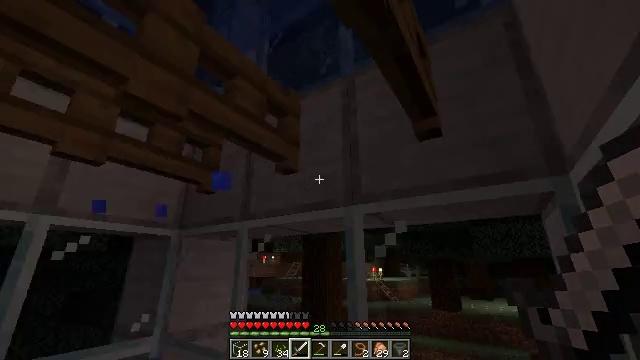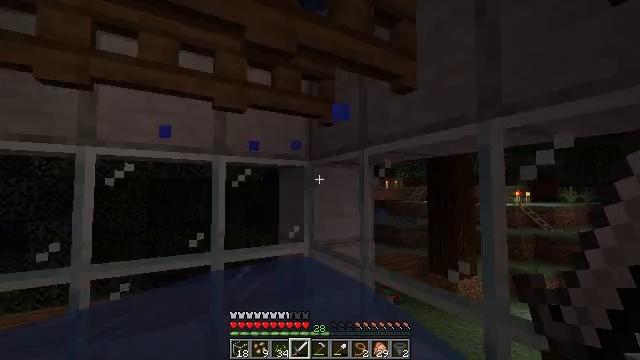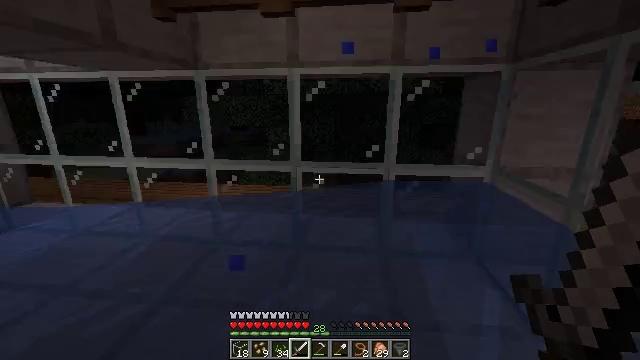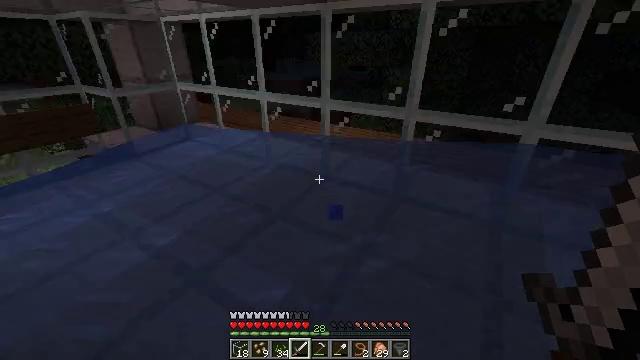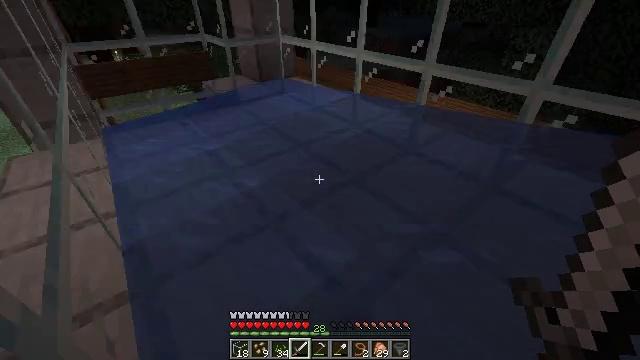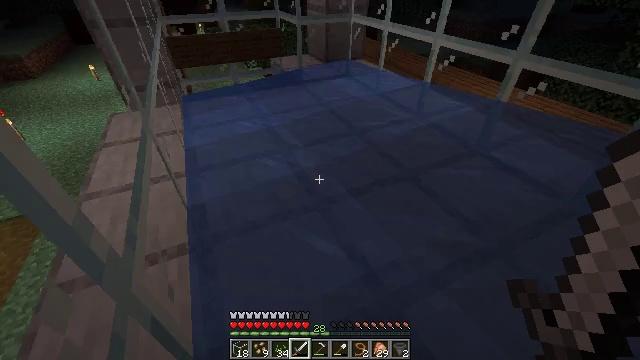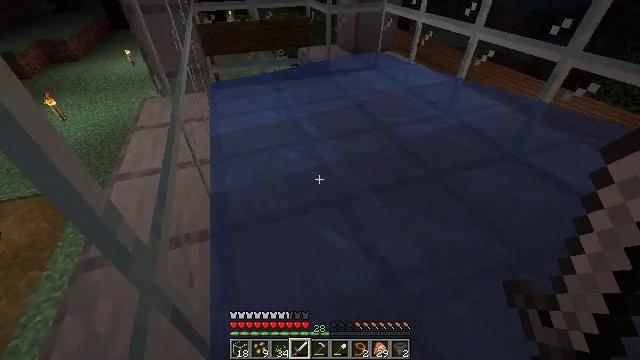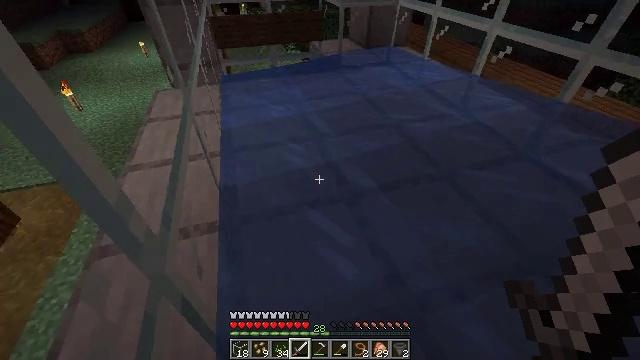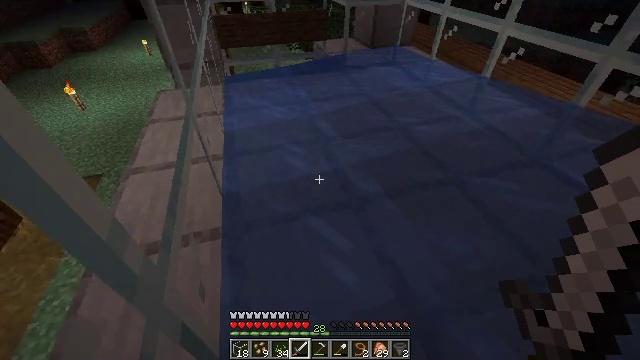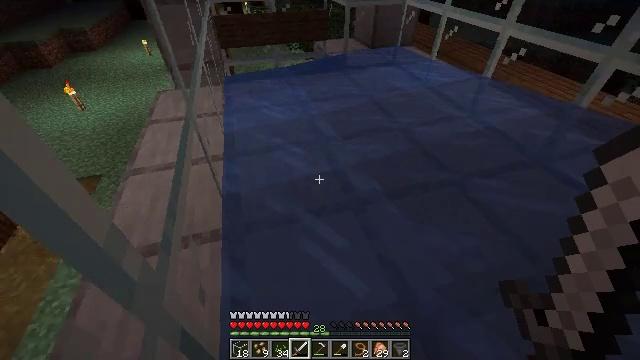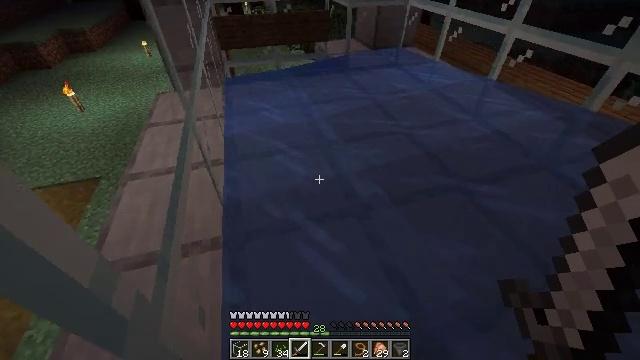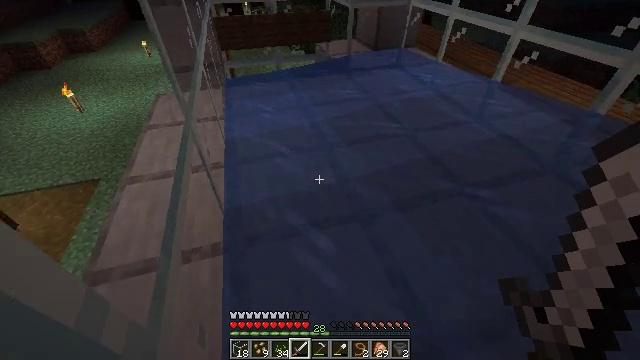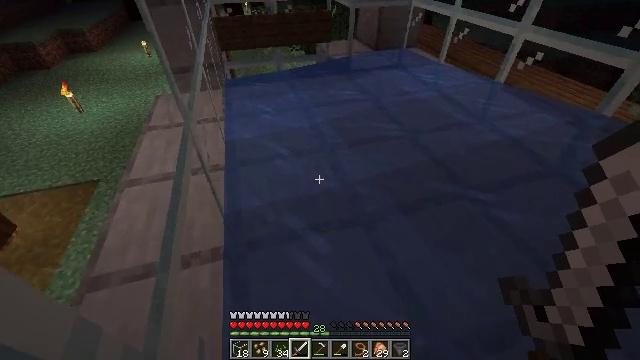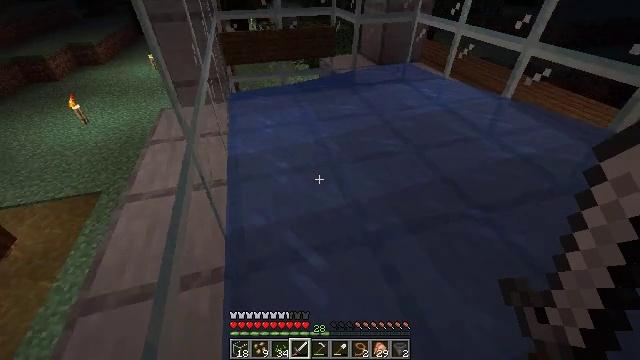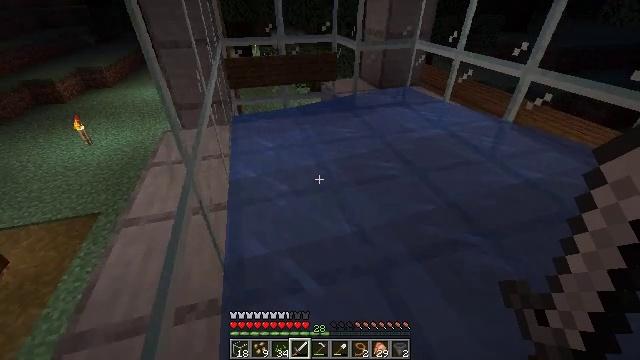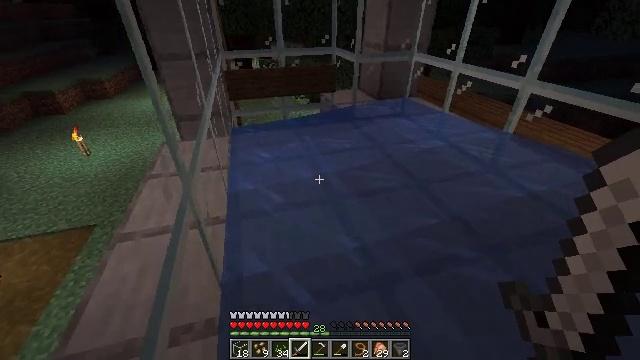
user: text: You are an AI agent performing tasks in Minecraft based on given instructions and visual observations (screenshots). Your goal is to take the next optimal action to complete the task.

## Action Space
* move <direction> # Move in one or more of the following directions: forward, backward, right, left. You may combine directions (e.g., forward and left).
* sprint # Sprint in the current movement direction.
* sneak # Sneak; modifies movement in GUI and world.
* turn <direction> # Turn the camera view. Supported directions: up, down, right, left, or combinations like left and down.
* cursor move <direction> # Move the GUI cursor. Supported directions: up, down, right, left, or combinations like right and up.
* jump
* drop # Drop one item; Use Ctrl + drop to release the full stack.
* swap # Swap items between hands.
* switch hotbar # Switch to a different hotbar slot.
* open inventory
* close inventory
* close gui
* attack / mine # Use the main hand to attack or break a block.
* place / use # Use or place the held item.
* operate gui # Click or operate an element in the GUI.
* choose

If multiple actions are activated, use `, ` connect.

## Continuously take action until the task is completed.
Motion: motion action
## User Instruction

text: Remove the glass to use the space.
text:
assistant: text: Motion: turn left and down
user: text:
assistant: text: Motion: turn left and down
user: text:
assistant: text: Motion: turn left and down
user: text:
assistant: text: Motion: turn left and down
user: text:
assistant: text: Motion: turn left and down
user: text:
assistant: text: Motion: turn left and down
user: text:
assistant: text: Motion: turn left and down
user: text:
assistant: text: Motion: no_op
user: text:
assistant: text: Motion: no_op
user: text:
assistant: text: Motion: no_op
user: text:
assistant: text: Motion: no_op
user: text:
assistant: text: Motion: no_op
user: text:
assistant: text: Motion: turn up
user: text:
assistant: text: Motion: turn up
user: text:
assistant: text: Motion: turn up
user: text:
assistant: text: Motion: no_op
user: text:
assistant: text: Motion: no_op
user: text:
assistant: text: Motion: turn right
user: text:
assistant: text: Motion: turn right
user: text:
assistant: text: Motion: turn right
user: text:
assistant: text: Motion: turn right and up
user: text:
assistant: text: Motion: turn right and up
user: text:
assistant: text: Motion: no_op
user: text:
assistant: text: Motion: no_op
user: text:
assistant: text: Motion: no_op
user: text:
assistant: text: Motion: no_op
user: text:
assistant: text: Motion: no_op
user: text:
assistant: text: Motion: no_op
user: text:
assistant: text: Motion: no_op
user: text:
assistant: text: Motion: no_op